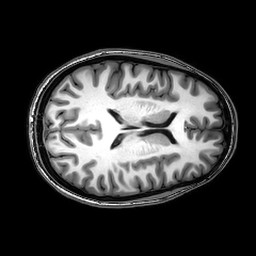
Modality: T1w
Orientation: axial
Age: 25
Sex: female
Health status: healthy
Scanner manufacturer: philips
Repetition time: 0.008305 s
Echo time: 0.00383 s